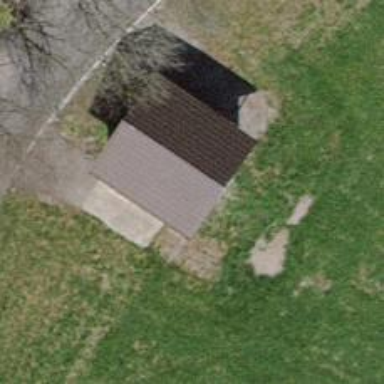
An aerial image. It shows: Brown barn with gabled roof.